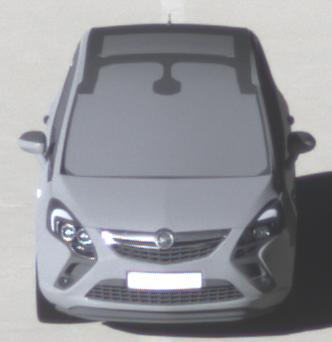
Make: Opel
Model: Zafira Tourer 1.8
Detailed model: Zafira (C) Tourer
Model produced from: 2012/01
Model produced until: 2015/06
Doors: 5
Color: gray
Road condition: dry road
Daytime: morning or afternoon
Contrast: high contrast